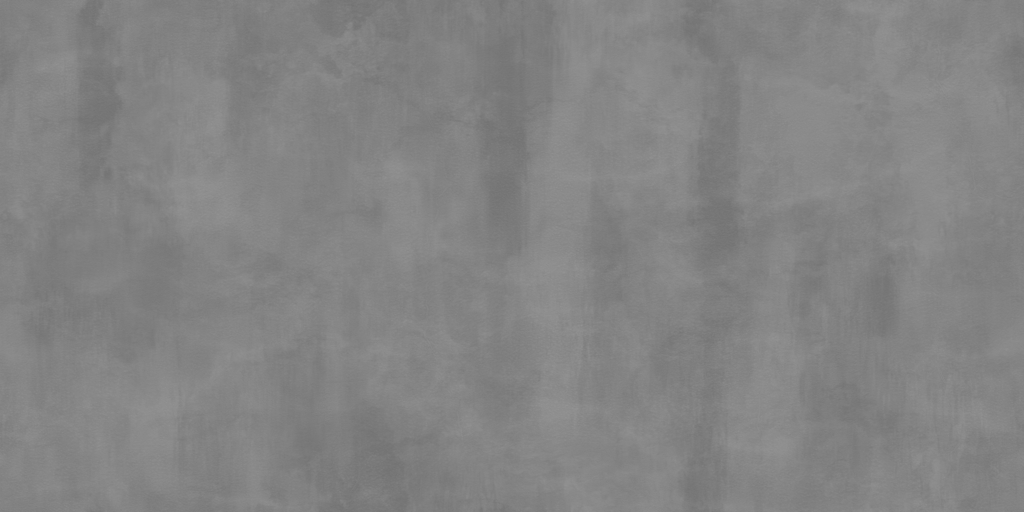
Texture map type: Roughness